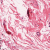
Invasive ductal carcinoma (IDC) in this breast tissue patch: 0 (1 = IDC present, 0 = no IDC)